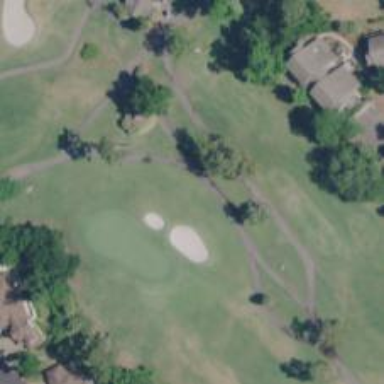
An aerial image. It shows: Path designated for golf carts.